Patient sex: M
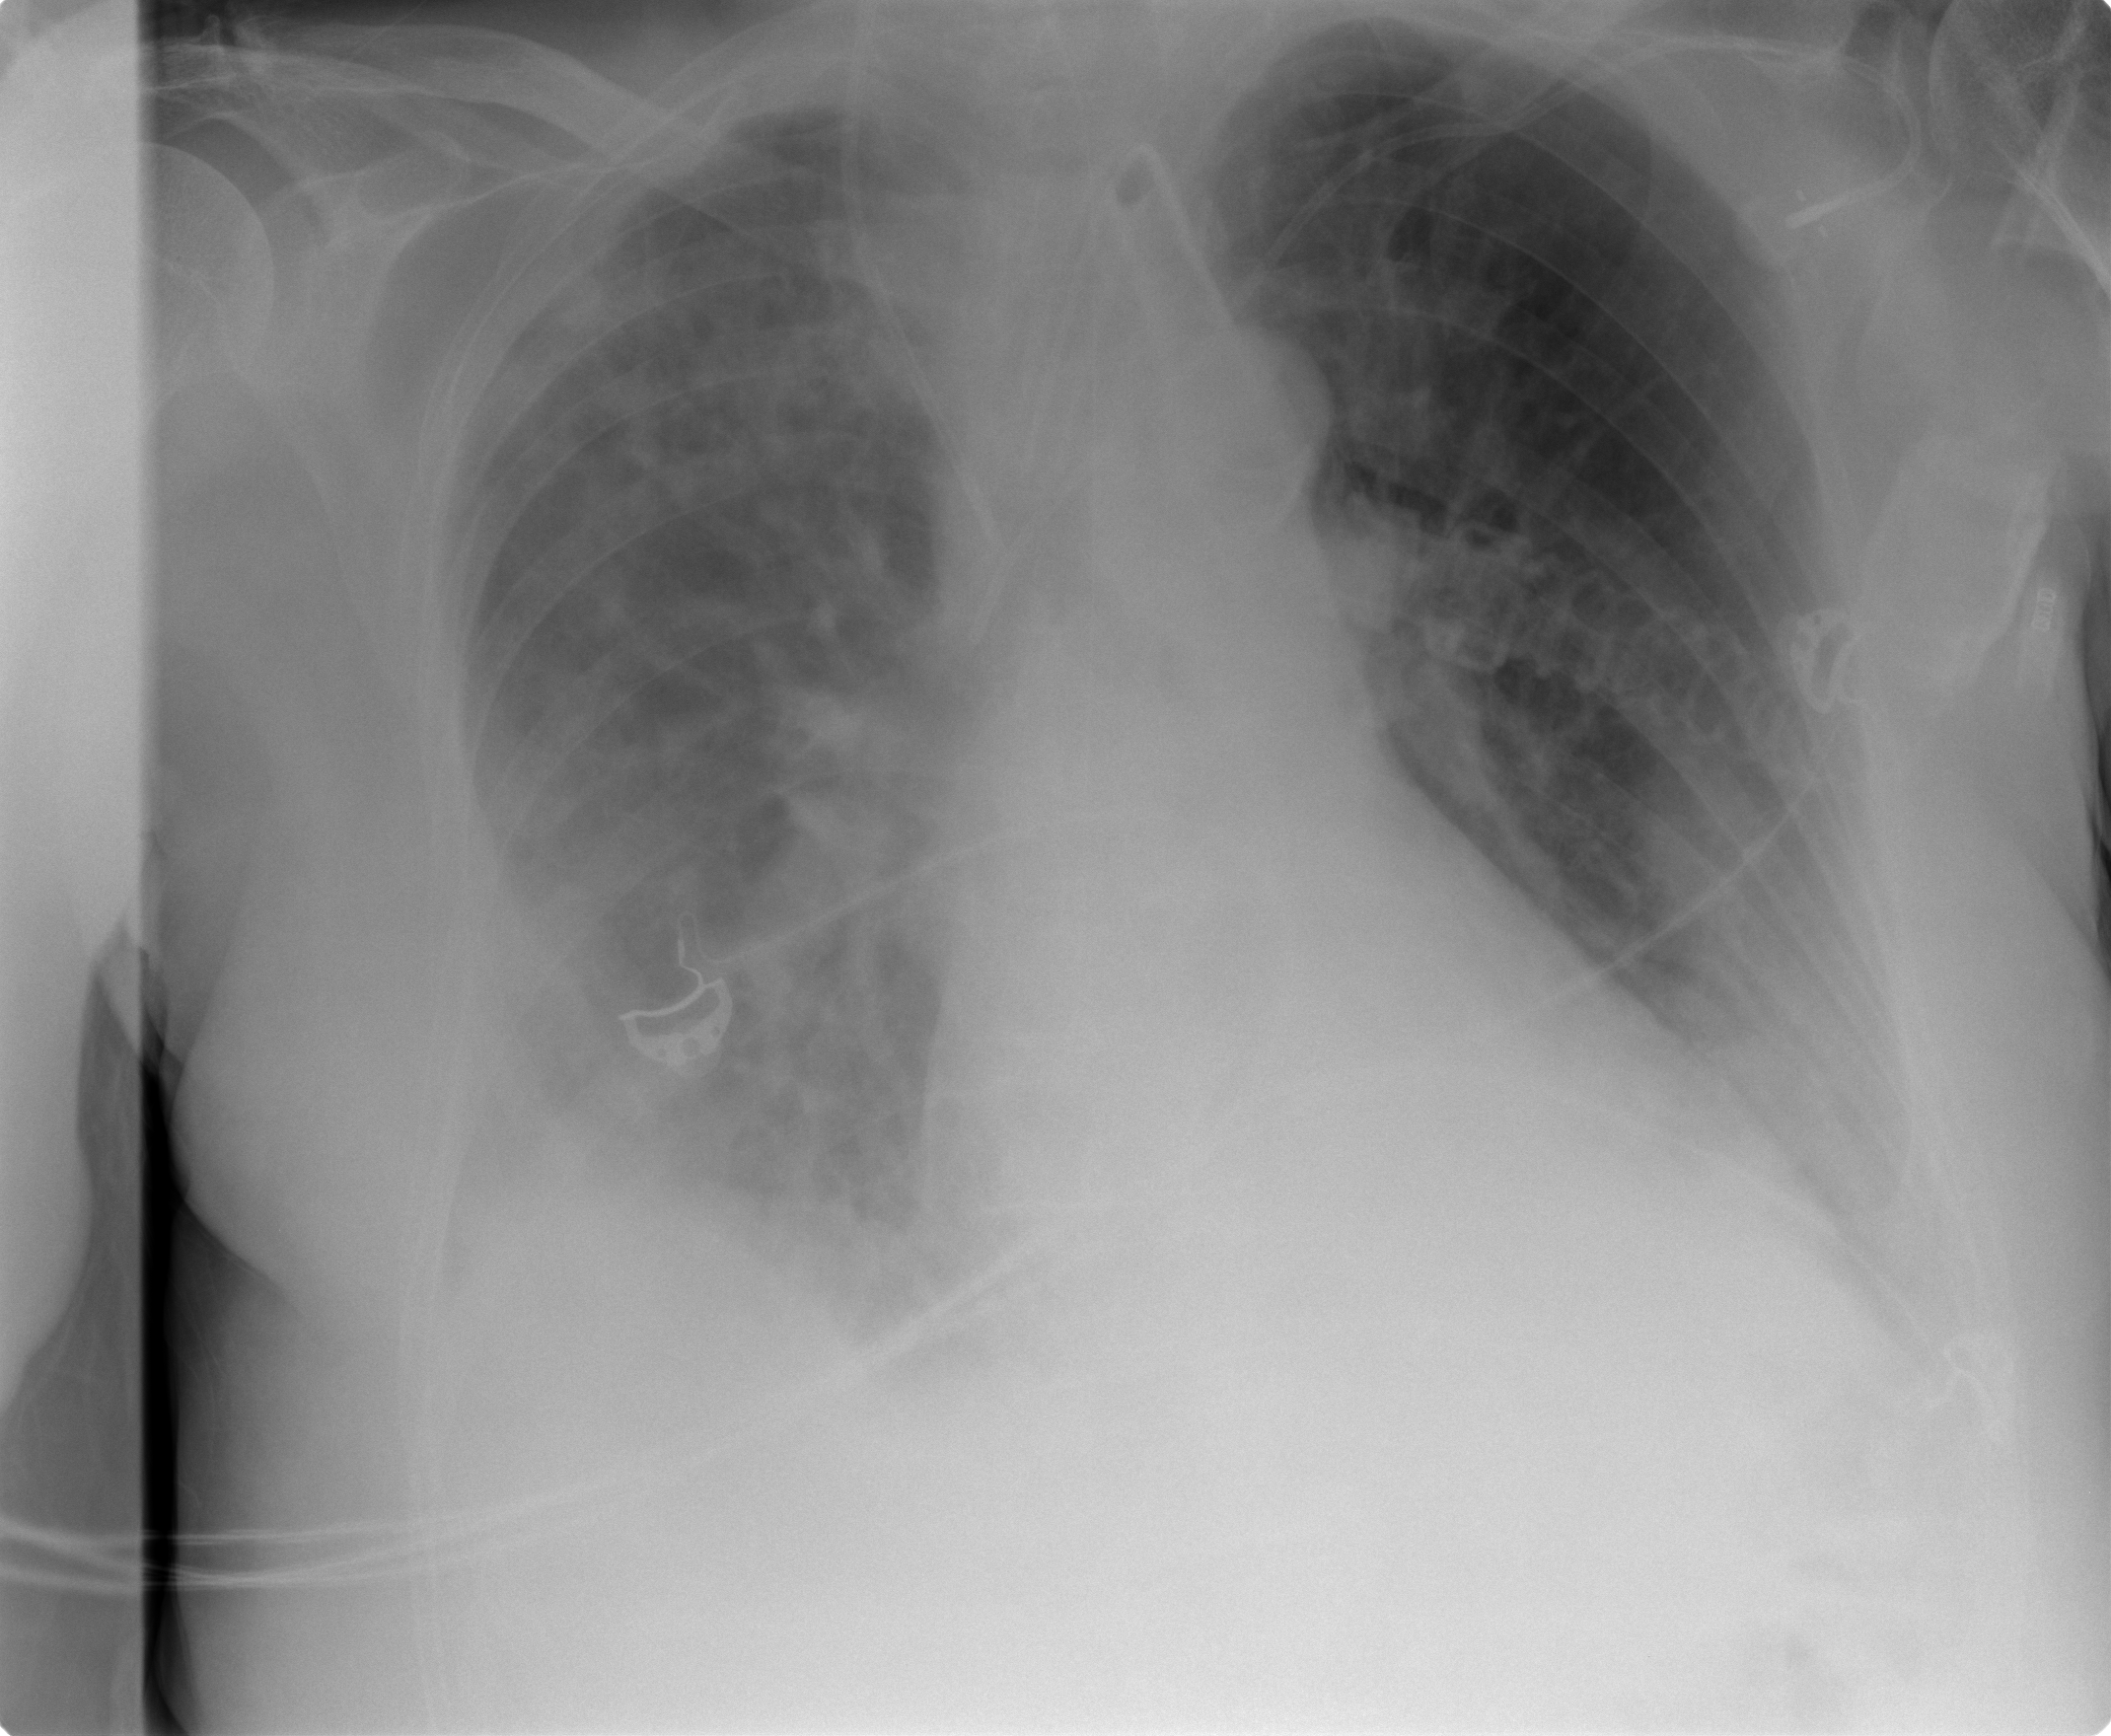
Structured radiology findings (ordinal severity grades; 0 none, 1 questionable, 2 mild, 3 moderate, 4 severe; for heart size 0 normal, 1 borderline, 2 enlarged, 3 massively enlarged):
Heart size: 0
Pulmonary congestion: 2
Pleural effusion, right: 2
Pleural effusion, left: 2
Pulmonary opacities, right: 3
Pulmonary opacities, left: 1
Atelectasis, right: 2
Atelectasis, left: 2